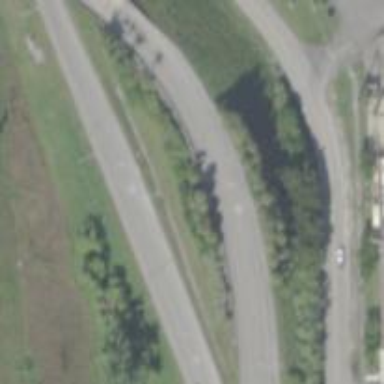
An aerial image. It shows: Asphalt motorway link.